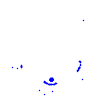
Particle: pion